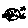
Label: moon